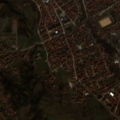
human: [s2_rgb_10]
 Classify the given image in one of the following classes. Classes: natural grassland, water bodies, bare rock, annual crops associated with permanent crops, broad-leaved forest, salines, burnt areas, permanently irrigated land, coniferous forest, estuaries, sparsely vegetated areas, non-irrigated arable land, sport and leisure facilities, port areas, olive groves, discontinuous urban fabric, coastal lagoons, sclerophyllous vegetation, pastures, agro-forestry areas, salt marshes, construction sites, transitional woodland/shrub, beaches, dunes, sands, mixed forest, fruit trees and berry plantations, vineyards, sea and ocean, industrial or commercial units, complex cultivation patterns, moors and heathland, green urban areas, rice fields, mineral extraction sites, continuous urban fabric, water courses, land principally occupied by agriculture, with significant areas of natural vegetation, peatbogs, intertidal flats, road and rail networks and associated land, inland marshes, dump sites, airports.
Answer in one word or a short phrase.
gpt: discontinuous urban fabric, non-irrigated arable land, complex cultivation patterns, land principally occupied by agriculture, with significant areas of natural vegetation